Question: In , Edward Tufte coined a term "slopegraph" for a very minimal type of chart (<URL>. The authoritative example looks like this:

There are at least two implementations of slopegraph in <URL> in th wild:
- <URL>
I had a shot at a more declarative implementation, and also to preserve a 100% correspondence between values in both columns, but got stuck. As expected, when items with similar or same values appear in the data set, the graphics overlap and the chart is not readable.
The <URL> uses the 'ordinal' scale.
I believe better results can be achieved with the ordinal scale, computing the offset based on coordinates of overlapping items. Should the offset be computed separately for both columns, should it be computed in advance based on data, or on the fly during setting the attributes? How could the codebase be expanded so items with the same values are positioned below each other, other items are adjusted accordingly and the values in both columns stay on the same horizontal position?
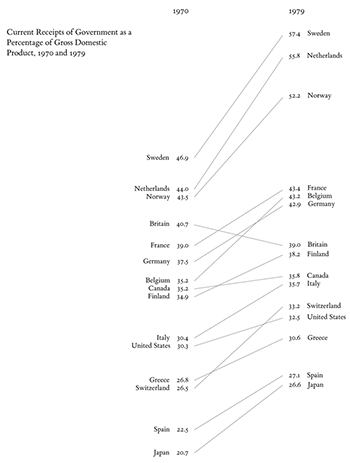
Answer: I was toying around with your first example a bit in an attempt to address the issue of jumbled text labels, I'm not sure how useful it will be, but in case it adds to the discussion, I figured I would share..
My first effort was to fade the text surrounding the text labels of a data point that was hovered over, this simply selects text labels that overlap the currently selected label's bounding box, and transitions them to near zero opacity:
<URL>
I then tried to work on a way to arrange the text labels in a compact way, so that each of them were viewable, I did not finish it's implementation because it seemed to extend the boundaries of the visualization too much (it also currently does not work well when changing the year..), but it might be worthwhile to look towards something like this on slightly less 'compact' data:
<URL>
Edit: it seems that these do not work as intended in firefox, seems to be an issue with getBBox()..